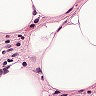
Metastatic tissue present: no